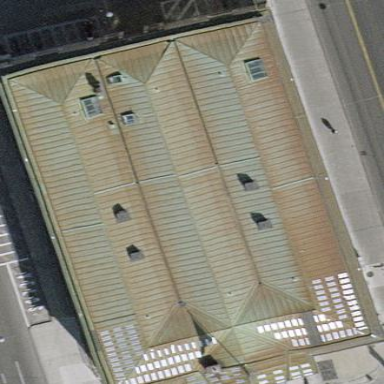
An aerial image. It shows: Building with hipped roof made of metal.